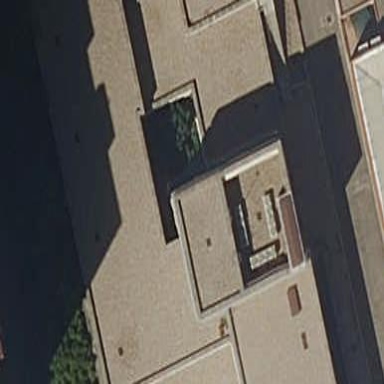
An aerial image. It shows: Clinic building offering healthcare services.